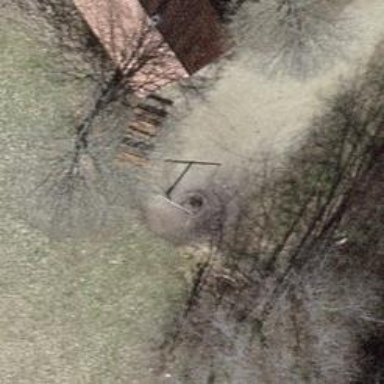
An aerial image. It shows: Picnic table located in leisure land area.